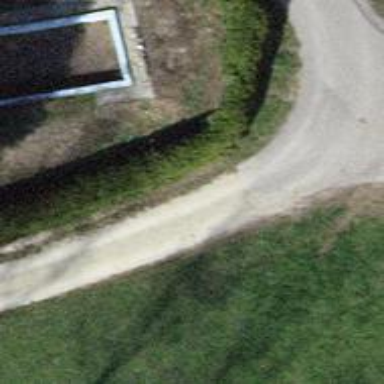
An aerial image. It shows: Hedge barrier.